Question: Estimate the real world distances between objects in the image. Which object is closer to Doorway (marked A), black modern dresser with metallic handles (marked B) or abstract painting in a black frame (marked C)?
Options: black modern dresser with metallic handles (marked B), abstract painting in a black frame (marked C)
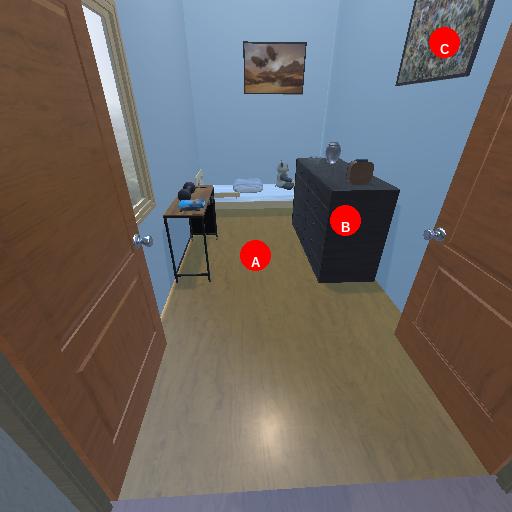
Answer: black modern dresser with metallic handles (marked B)